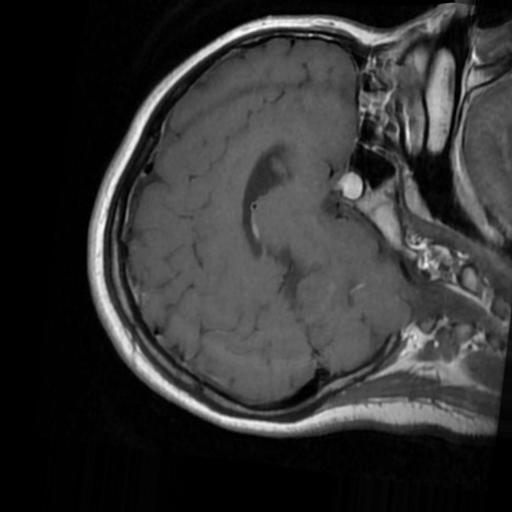
Label: brain_tumor